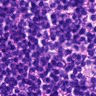
Metastatic tissue present: no